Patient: sex M, age 52
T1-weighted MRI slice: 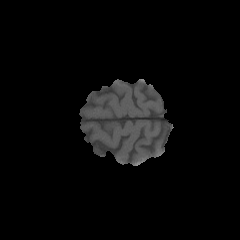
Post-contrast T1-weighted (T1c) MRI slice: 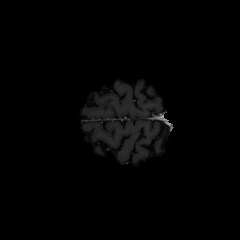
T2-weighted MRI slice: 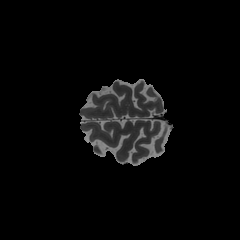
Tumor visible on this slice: no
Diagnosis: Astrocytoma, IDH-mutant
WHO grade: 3